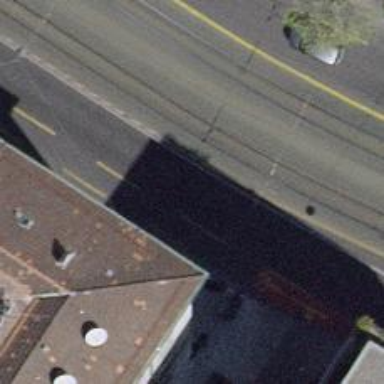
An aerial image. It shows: Secondary road with asphalt surface and sidewalks on both sides. There is parallel on-street parking on the right side of the road.